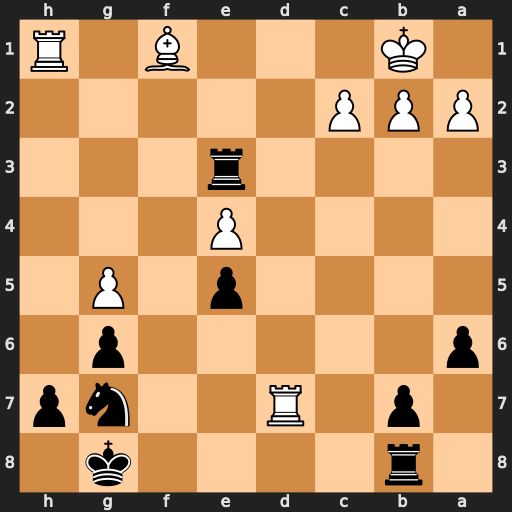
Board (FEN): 1r4k1/1p1R2np/p5p1/4p1P1/4P3/4r3/PPP5/1K3B1R
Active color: b
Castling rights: -
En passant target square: -
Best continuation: Re1+ Rd1 Rxd1#